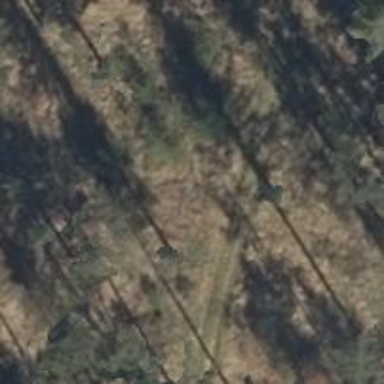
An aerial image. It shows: Grass track with grade4 surface.